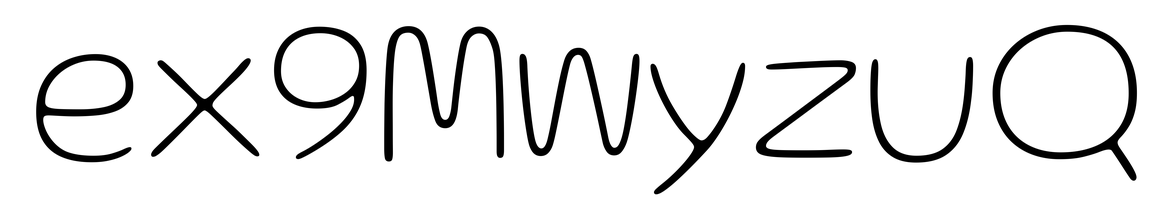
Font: Gluten_Thin